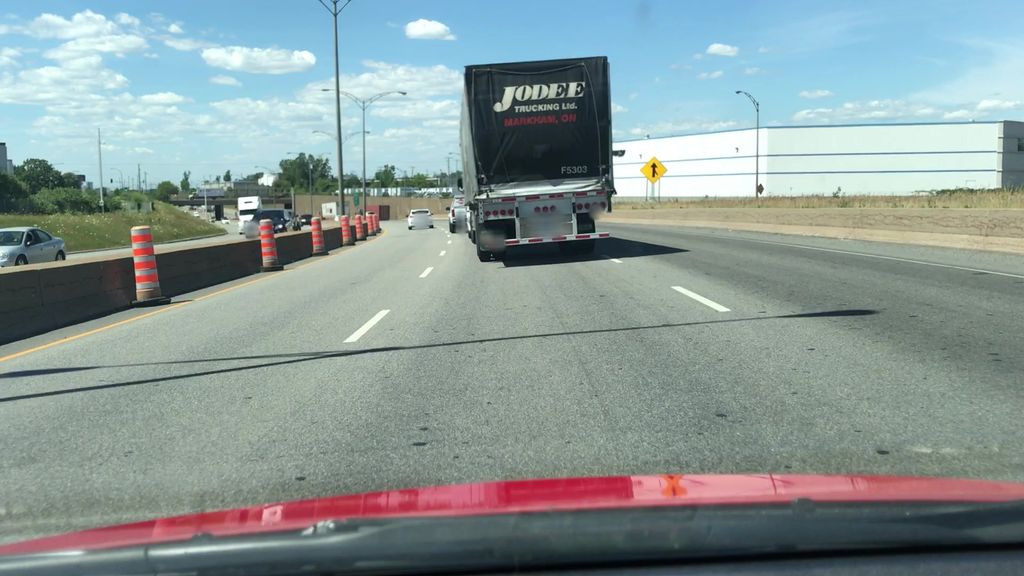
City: montreal